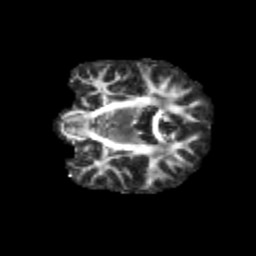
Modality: FA
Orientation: coronal
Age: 11
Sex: female
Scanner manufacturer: siemens
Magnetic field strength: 3 T
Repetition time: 3.8 s
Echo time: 0.07 s